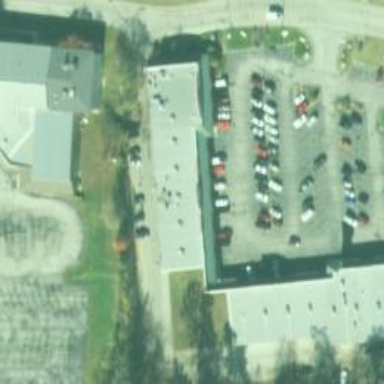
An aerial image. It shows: Car rental service.